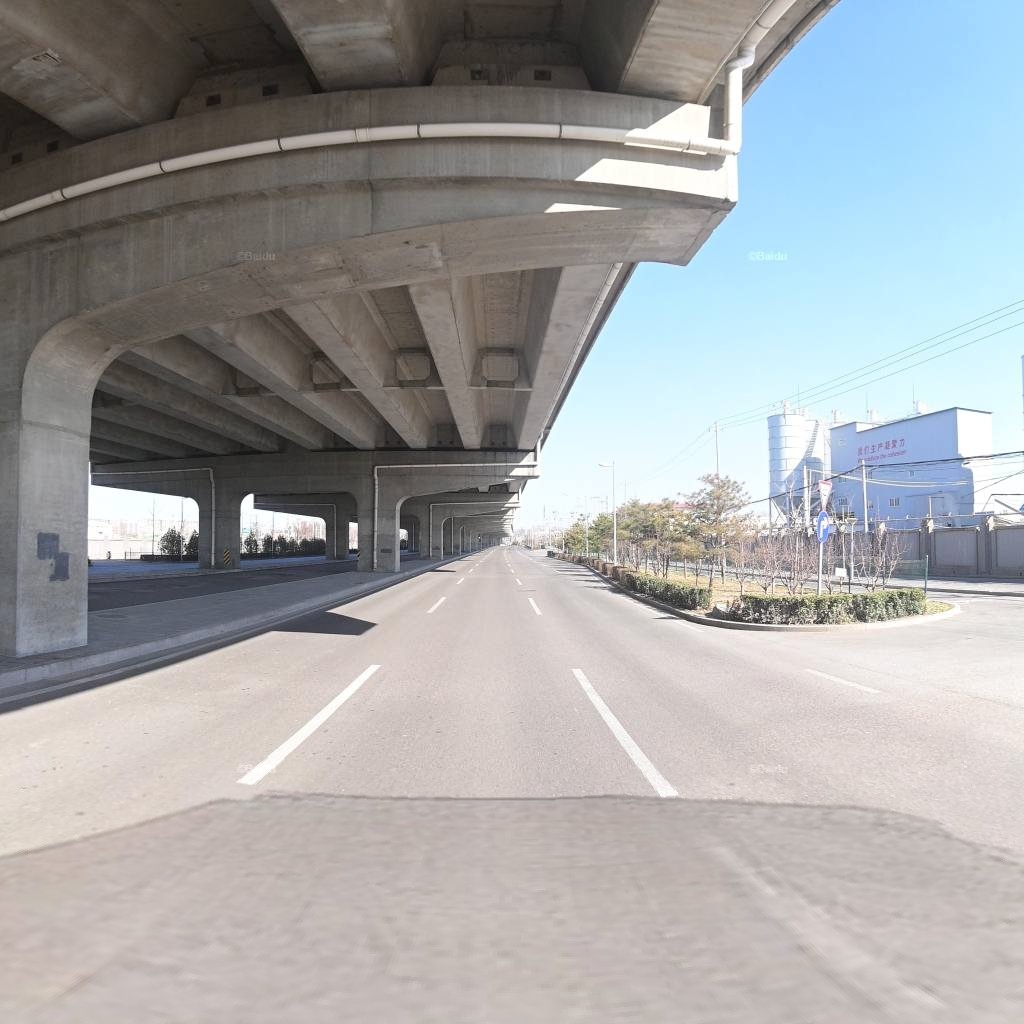
Region: Chaoyang
Road damage annotations: longitudinal crack